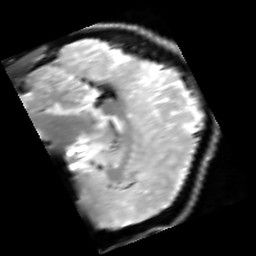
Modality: inplaneT2
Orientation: sagittal
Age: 22
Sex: male
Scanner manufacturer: siemens
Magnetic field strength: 3 T
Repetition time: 5 s
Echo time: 0.034 s